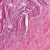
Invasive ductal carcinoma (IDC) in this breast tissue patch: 0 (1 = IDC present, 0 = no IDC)